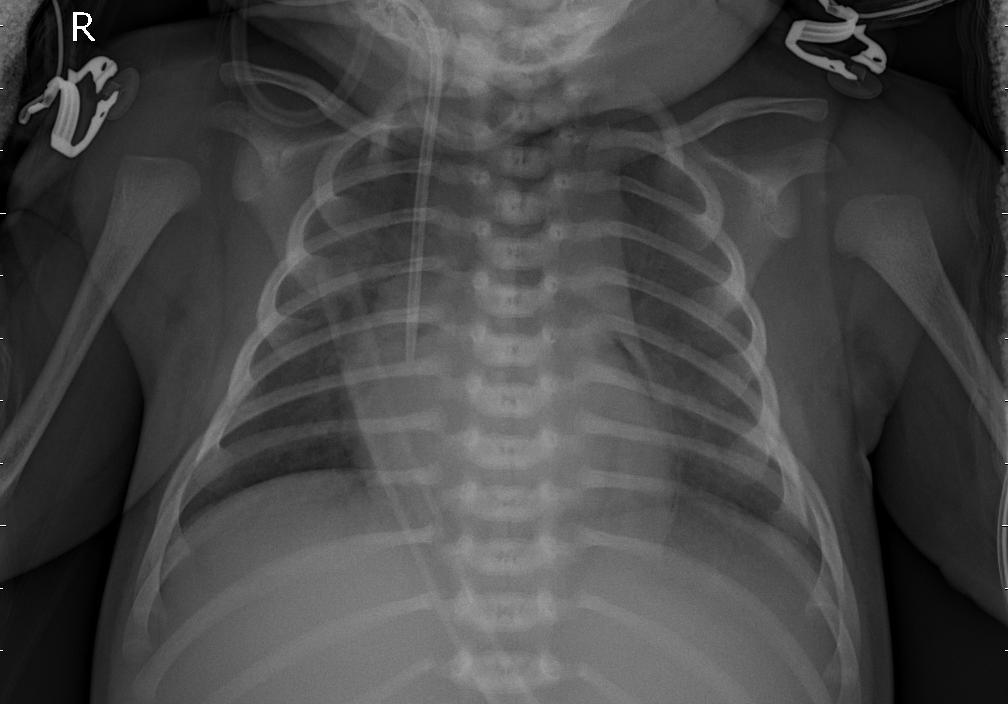
Diagnosis: PNEUMONIA